Aerial crown-view tile of a tropical tree (Barro Colorado Island, Panama), acquired 20250818:
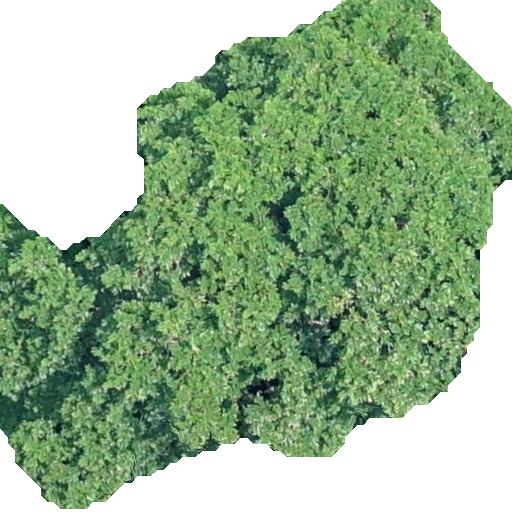
Species: Simarouba amara
GBIF accepted scientific name: Simarouba amara
Crown area: 261.832 m²